Lunar surface albedo tile
Center latitude: 9.75
Center longitude: -23.632
Resolution (meters per pixel, mean): 182.14
Tile area (km^2): 34661.62
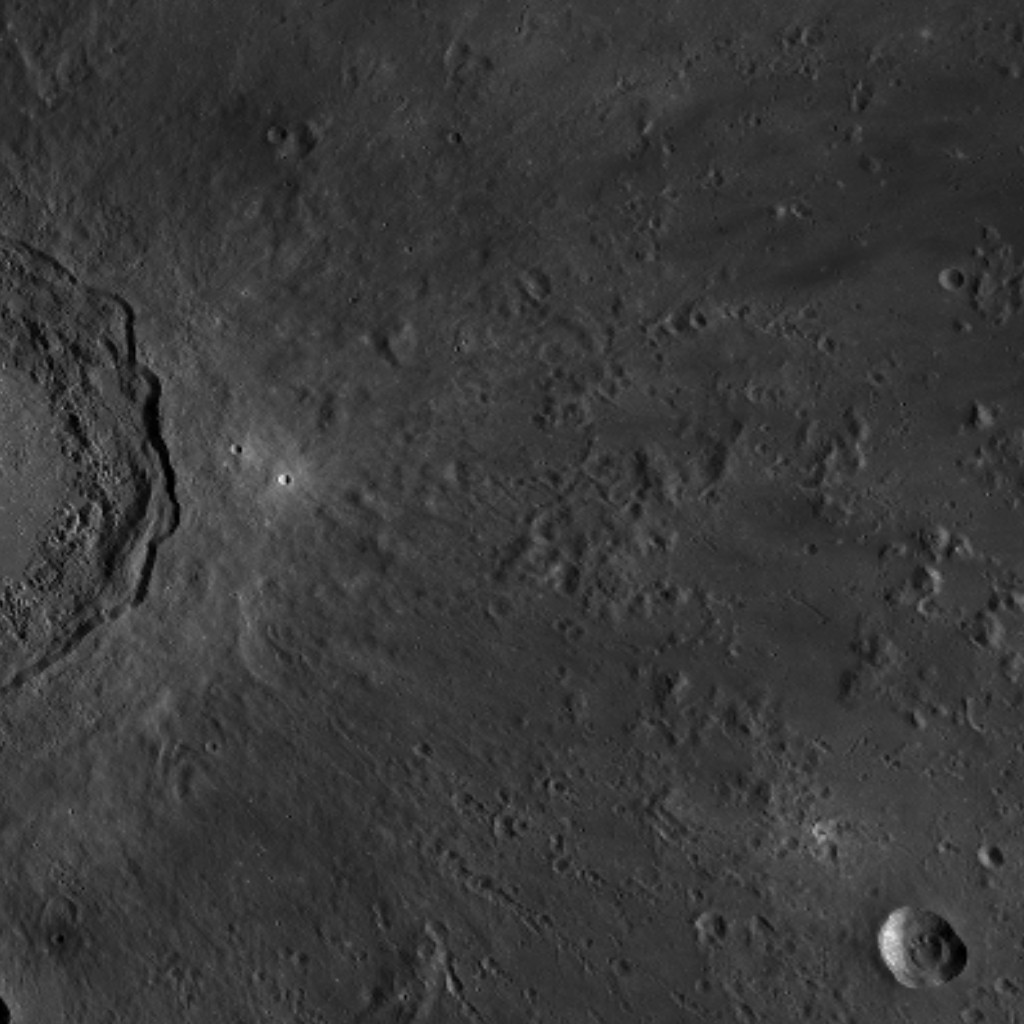